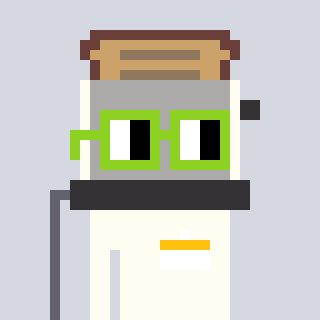
a pixel art character with square light green glasses, a toaster-shaped head and a grayscale-colored body on a cool background